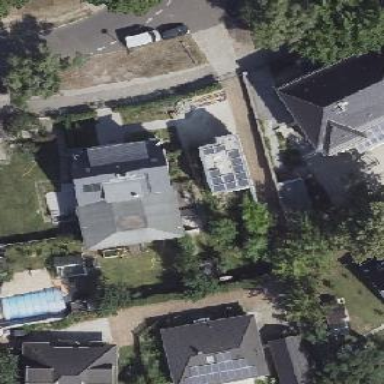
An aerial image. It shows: Semi-detached house with gabled roof.